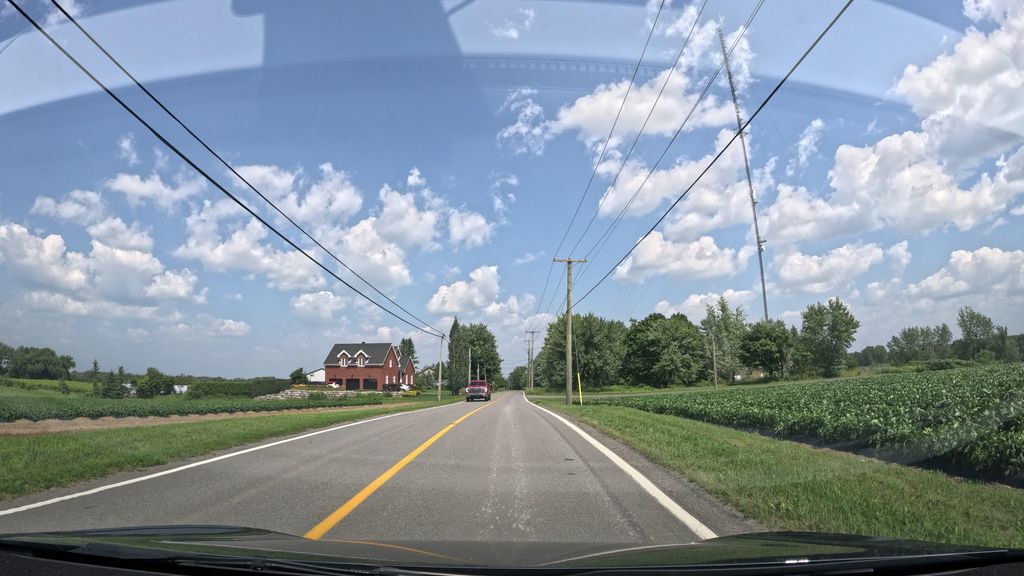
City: montreal